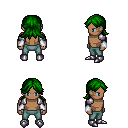
a pixel art fantasy rpg character, male body template, human, dark skin, steel arm armor, teal pants, green loose hair, white cloth bracers, metal boots, four views (front, back, left, right), 2x2 character sprite sheet, small pixel art, hard edges, no anti-aliasing